Question: I have a table as below:
- The first record Amount and TotalAmount are same- In the second record Amount is added from first row and current and TotalAmount is added- And so on....
Now if I update the second row from 1.25 to 2, then the TotalAmount for all subsequent records should be changed.
I need an update query for this.
I have seq_no and row no as reference and field Type is the reference

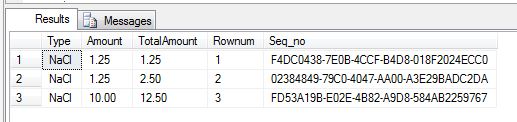
Answer: Ideally you should create a view or stored procedure that performs a running total, this is an example of one method using a subquery:
'''
SELECT
Type,
Amount ,
Total =
(
SELECT SUM(Amount)
FROM SomeTable B
WHERE B.Type=A.Type AND B.RowNum <= A.RowNum
)
FROM SomeTable A
'''
This is just one method (not necessarily the best). I would suggest you google 'Running totals in SQL' and familiarise yourself with the explanation of this and other methods their pros, cons and performance implications of each.
One question, what version of SQL server are you using?